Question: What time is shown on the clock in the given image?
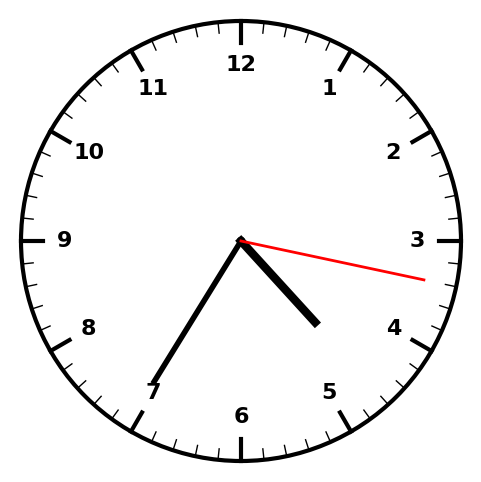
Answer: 04:35:17